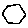
Label: hexagon